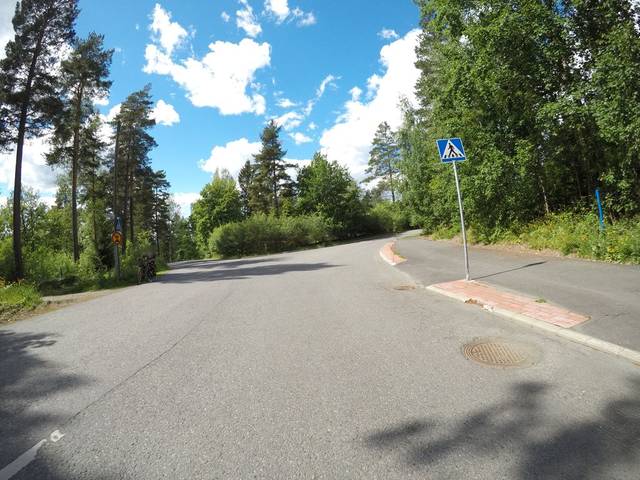
Region: Finland
Coordinates: 61.014, 24.434